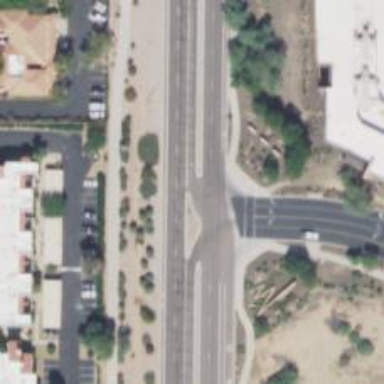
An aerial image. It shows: Asphalt road with secondary link designation.